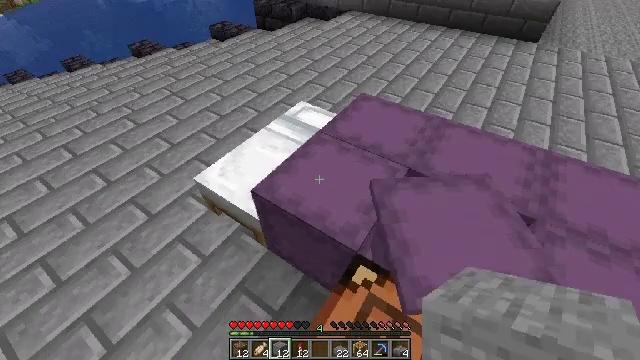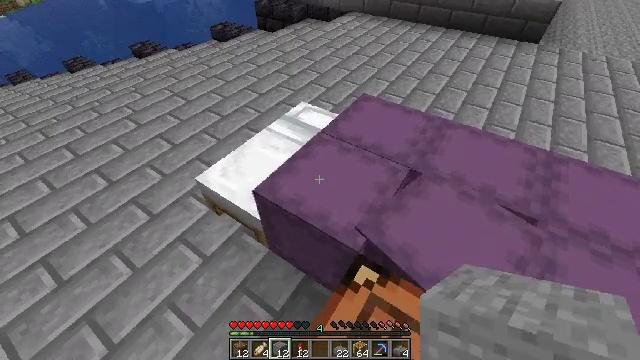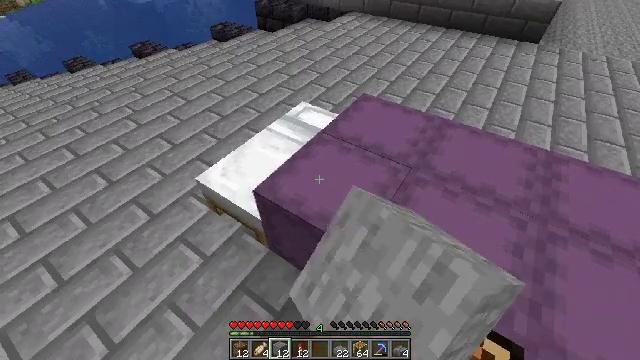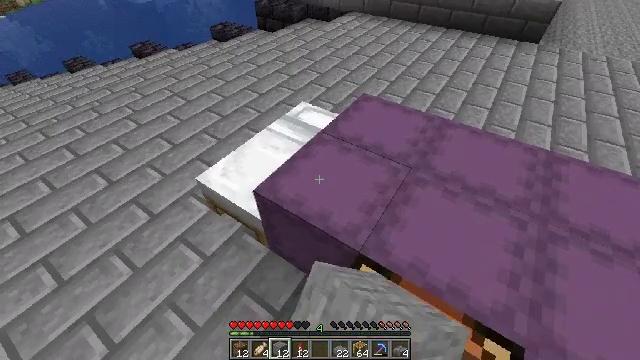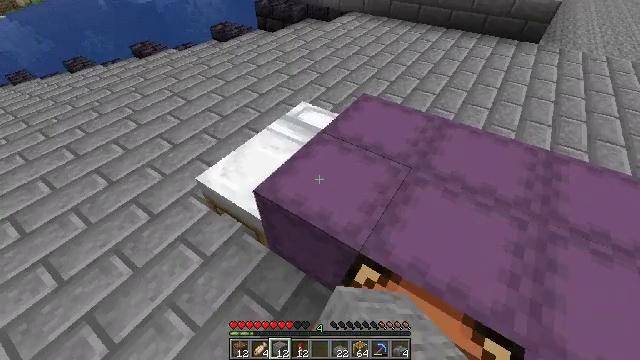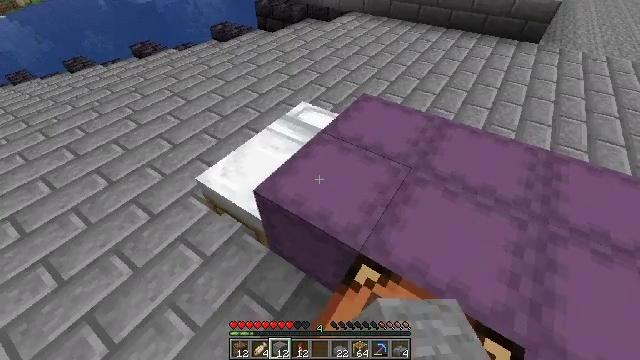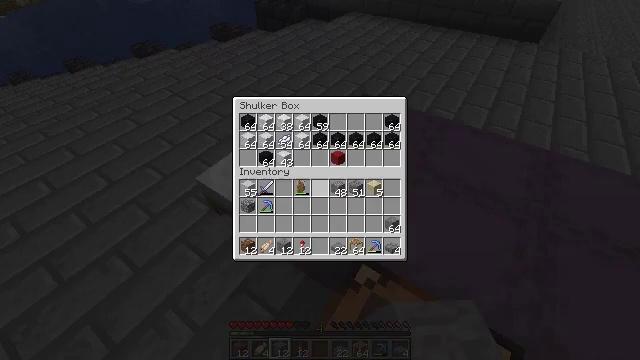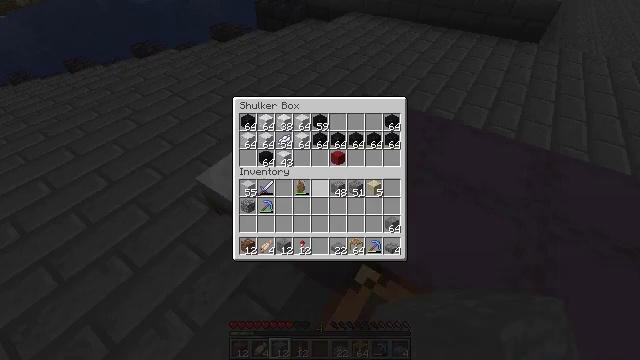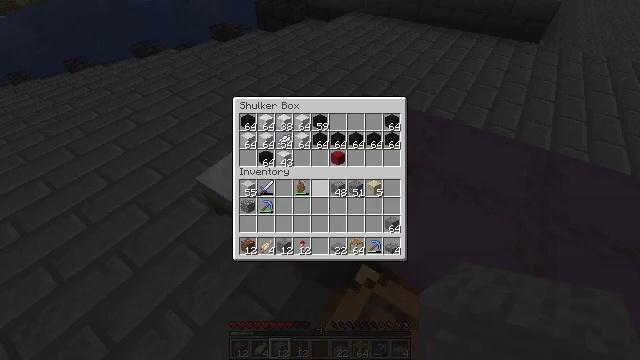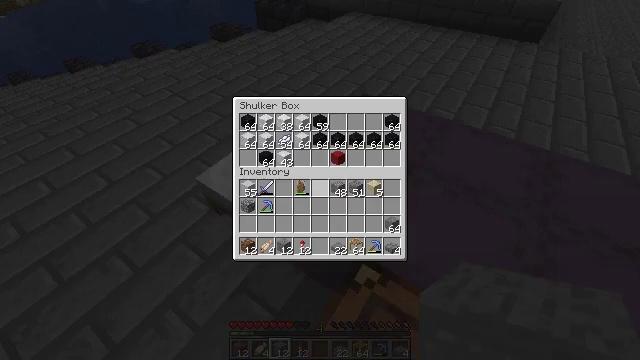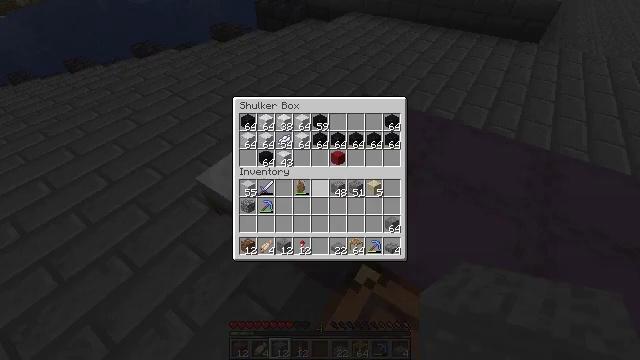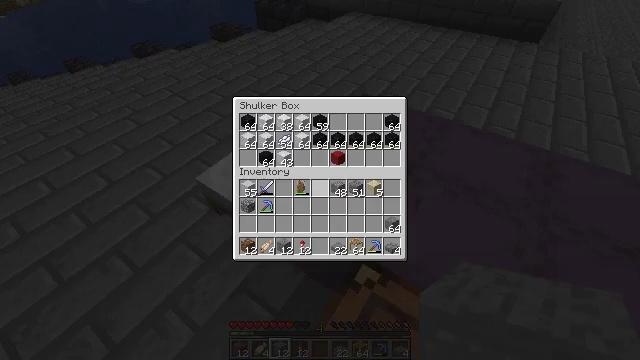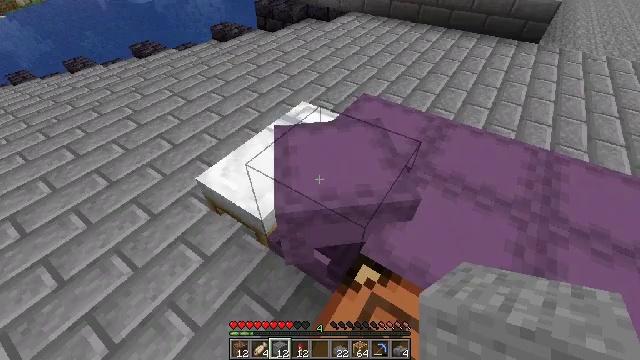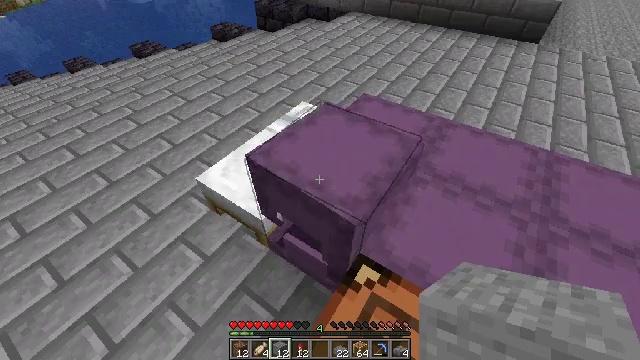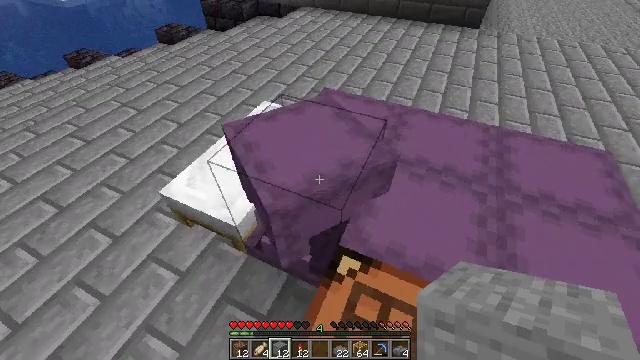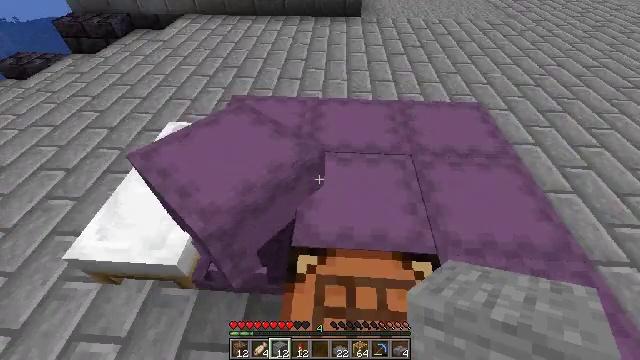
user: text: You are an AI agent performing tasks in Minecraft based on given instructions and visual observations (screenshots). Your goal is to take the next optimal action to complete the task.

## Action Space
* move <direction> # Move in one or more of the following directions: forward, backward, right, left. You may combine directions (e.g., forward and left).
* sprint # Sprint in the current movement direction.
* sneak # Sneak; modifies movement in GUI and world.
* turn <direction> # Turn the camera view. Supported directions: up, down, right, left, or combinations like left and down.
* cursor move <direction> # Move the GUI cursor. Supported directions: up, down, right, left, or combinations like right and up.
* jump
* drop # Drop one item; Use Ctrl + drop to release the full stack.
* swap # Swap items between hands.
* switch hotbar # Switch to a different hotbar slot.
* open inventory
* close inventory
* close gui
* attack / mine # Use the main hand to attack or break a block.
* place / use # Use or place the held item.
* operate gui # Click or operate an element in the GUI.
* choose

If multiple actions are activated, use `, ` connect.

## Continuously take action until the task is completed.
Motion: motion action
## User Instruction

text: Attack the shulker box to pick it up.
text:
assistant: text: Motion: use / place
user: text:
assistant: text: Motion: use / place
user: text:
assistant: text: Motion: use / place
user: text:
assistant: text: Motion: no_op
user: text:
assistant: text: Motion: no_op
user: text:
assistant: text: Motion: no_op
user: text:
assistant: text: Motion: no_op
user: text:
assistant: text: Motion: no_op
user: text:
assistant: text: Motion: no_op
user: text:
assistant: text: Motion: no_op
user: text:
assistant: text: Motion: no_op
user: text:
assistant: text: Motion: close inventory
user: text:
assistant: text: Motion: close inventory
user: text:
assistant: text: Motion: turn right, close inventory
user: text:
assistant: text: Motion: turn right
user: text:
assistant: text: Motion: turn right
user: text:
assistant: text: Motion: turn right
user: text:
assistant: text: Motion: turn right
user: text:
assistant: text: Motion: turn right and up
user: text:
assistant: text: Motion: turn right and up
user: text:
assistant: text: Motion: no_op
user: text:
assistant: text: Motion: use / place
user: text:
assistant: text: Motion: use / place
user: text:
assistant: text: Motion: no_op
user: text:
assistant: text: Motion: no_op
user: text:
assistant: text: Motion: no_op
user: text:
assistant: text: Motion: open gui
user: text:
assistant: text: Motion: no_op
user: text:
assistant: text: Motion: no_op
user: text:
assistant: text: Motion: no_op